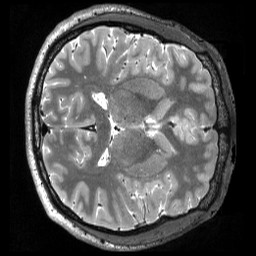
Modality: T2w
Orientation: axial
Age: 19
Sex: male
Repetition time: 3.2 s
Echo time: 0.563 s